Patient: sex M, age 80
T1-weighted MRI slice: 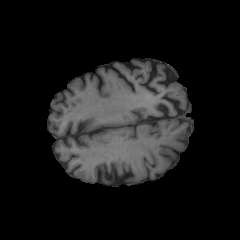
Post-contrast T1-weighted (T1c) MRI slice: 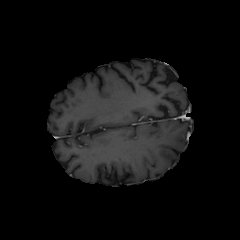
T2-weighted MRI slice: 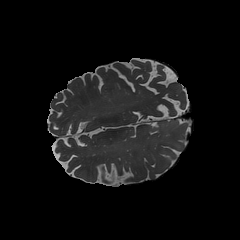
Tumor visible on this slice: no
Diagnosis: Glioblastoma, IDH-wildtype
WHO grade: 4